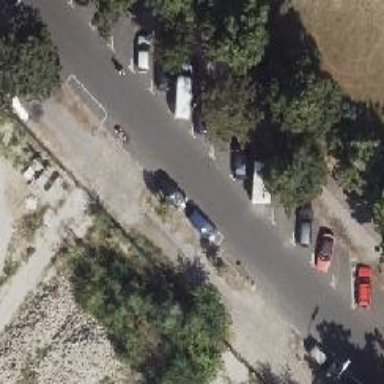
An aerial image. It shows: Bicycle parking located on the sidewalk.